Interaction volume radius: 5 \u00c5
Interaction volume height: 25 \u00c5
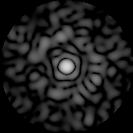
Disorder parameter: 0.8269